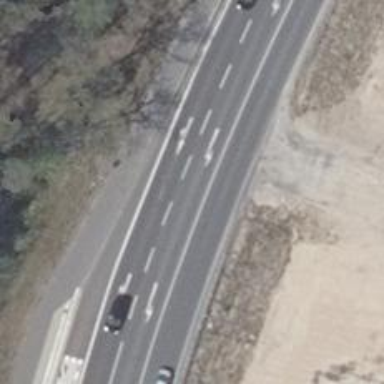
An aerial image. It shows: Asphalt surface road with primary highway designation. There is asphalt sidewalk on the right side.